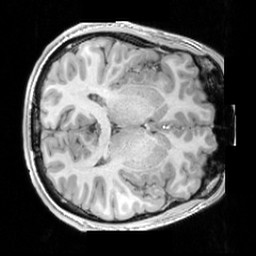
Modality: T1w
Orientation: axial
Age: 23
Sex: male
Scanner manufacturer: siemens
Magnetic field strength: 3 T
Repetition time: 1.63 s
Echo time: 0.00311 s